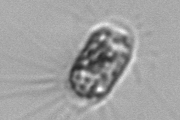
Label: Corethron_hystrix